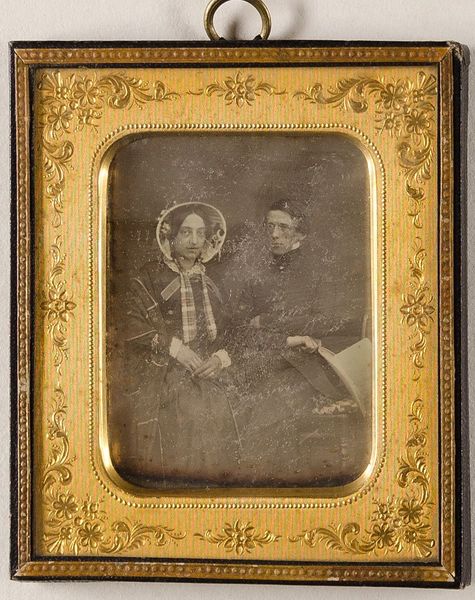
Titel: Der Kaufmann F. Pfeiffer (1823-1901) aus Hamburg mit seiner Frau Amely Straatmann aus Holland
Künstler: Wilhelm Breuning
Standort: Hamburg
Institution: Museum für Kunst und Gewerbe Hamburg
Schlagwörter: mann, frau, figur, paar, person, kopfbedeckung, foto, fotografie, photographie, doppelbildnis, doppelportrait, photo, ehe, lichtbild, daguerreotypie, historische, bildwerke, angewandte und bildende kunst, hessische systematik, persönlichkeit, porträtfotografie, porträtphotographie, doppelporträt, verheiratetes paar, matrimonium, ehestand